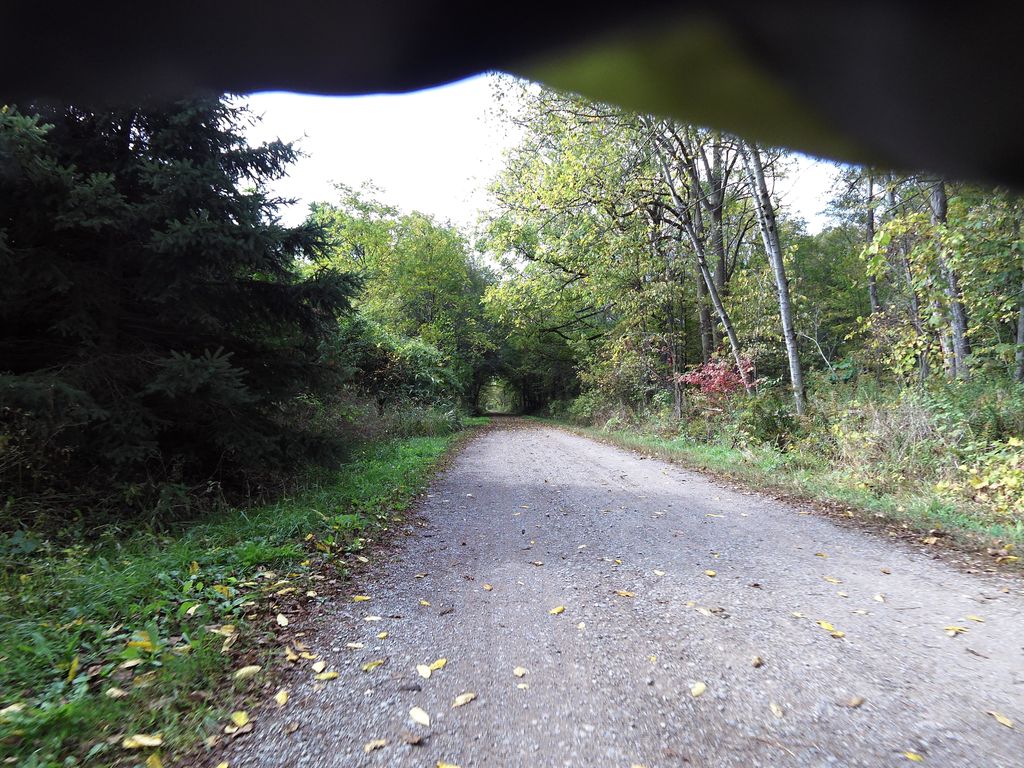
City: hamilton